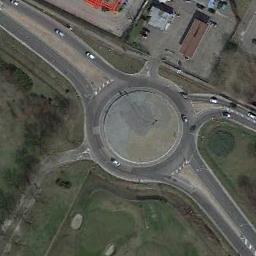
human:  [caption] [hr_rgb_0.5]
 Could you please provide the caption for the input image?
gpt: The roundabout connects five roads and a clearing is in the middle of the roundabout .

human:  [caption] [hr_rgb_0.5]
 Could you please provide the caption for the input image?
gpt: The roundabout is on the grass next to buildings .

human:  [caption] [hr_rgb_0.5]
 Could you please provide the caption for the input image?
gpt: There are several moving vehicles on the road at the roundabout, There are several buildings and some trees and some lawns around the roundabout .

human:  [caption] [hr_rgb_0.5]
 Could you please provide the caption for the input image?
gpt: The roundabout is surrounded by grass .

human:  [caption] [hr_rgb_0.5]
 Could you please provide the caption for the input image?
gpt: There are some green lawns around the roundabout .